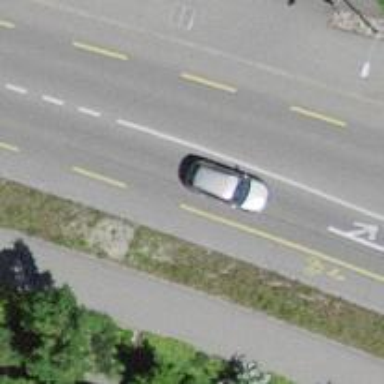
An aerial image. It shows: Asphalt parking aisle road.